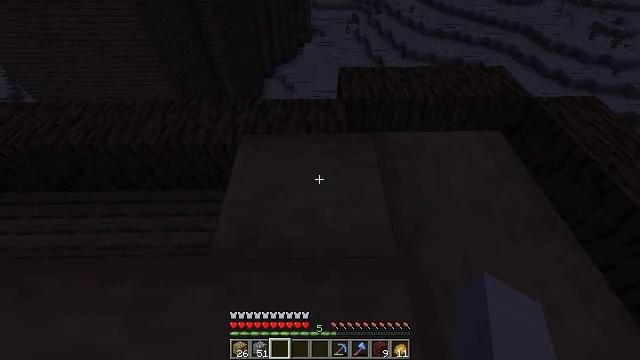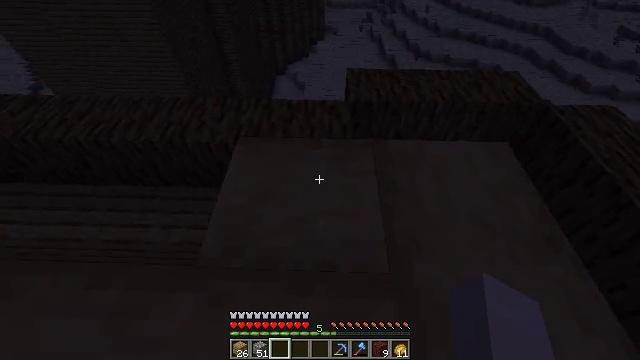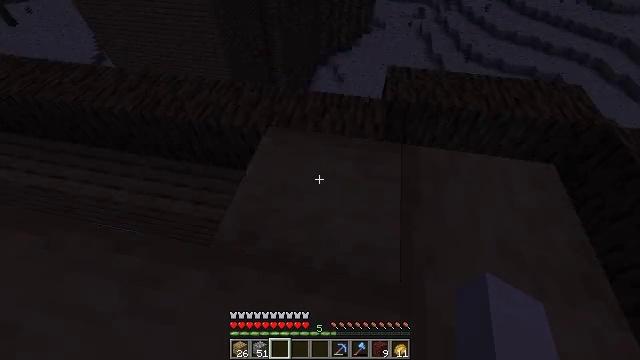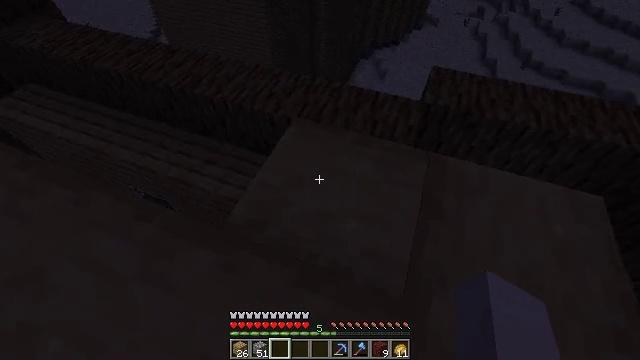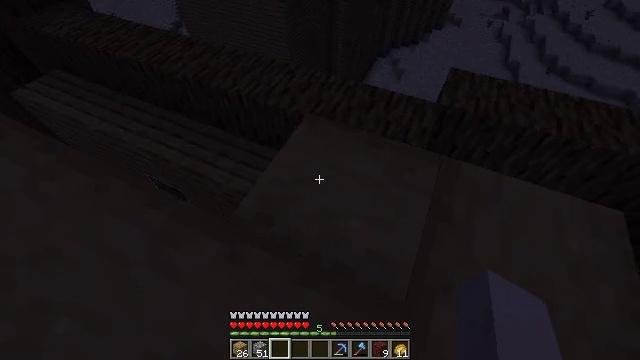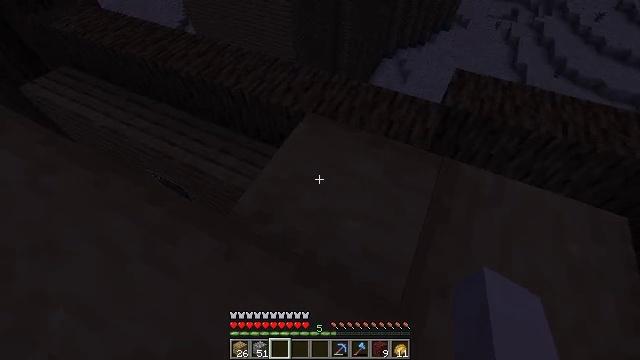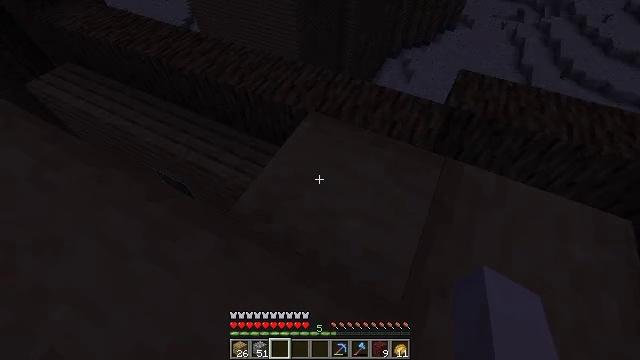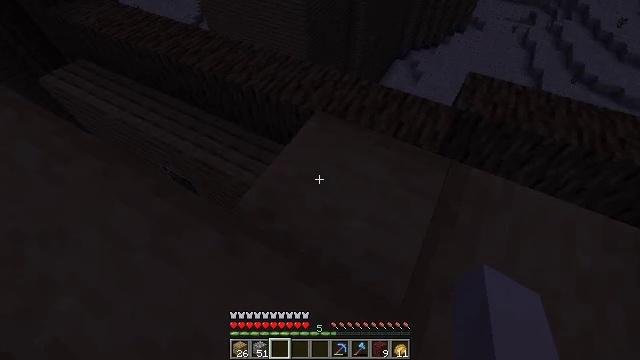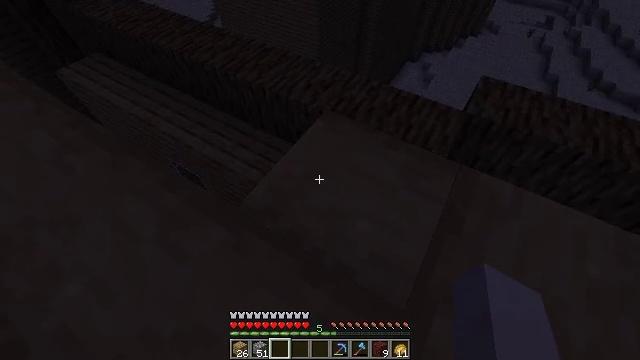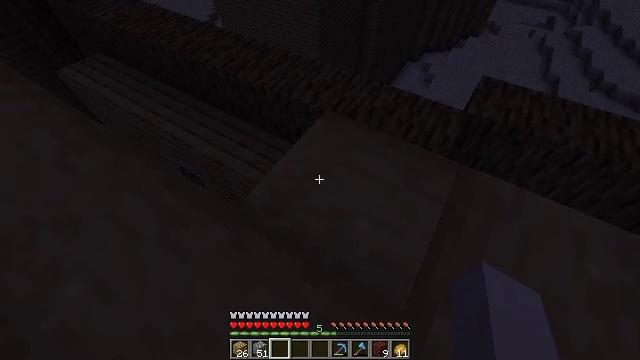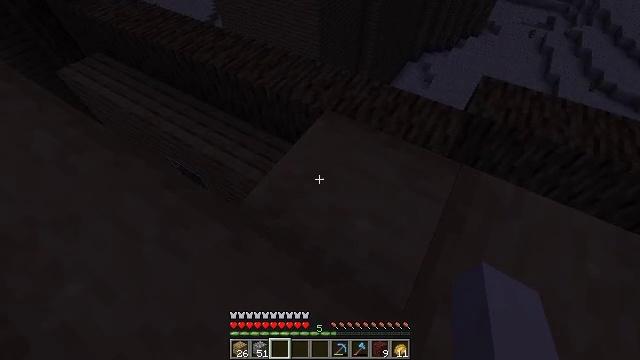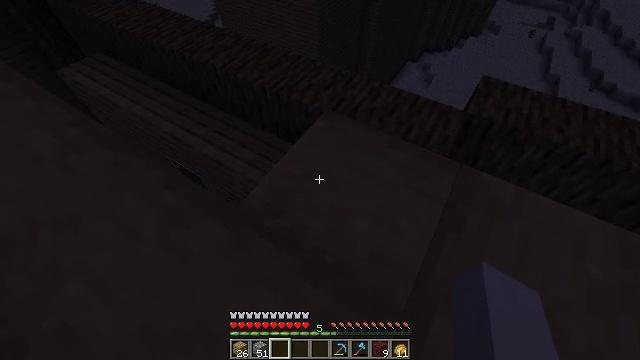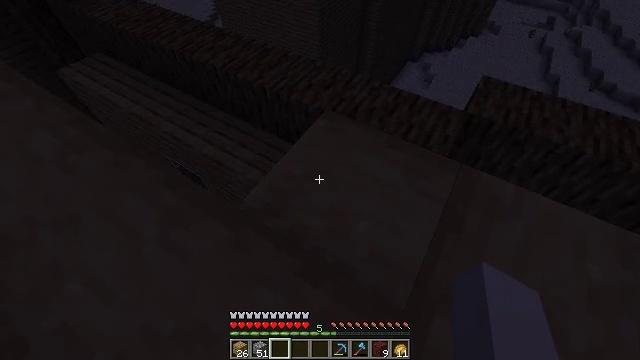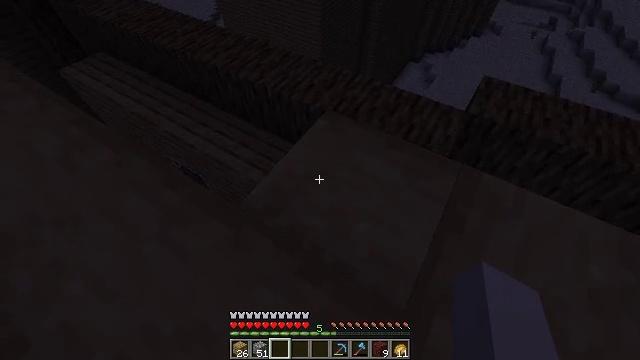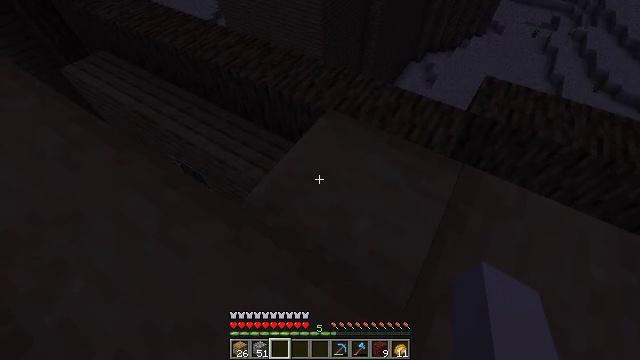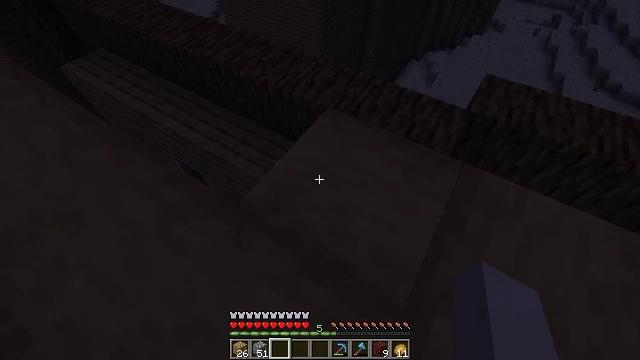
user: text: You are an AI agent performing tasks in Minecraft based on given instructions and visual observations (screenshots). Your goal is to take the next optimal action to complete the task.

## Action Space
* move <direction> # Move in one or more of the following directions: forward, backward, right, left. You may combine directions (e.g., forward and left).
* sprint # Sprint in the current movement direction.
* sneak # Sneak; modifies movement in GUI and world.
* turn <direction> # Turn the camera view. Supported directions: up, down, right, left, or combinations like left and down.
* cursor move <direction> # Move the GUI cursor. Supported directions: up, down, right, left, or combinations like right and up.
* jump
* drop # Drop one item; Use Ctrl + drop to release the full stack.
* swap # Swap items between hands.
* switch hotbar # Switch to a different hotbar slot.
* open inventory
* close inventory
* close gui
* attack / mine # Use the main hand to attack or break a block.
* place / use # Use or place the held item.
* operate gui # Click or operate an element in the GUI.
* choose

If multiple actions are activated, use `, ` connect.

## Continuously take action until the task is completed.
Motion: motion action
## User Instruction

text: Mine the stripped oak log.
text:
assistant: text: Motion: move forward and move right, sneak, turn left
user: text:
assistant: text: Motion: move forward and move right, sneak, turn left and down
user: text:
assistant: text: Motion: sneak, turn left and down
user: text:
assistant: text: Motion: sneak, turn left
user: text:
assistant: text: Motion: sneak, turn left
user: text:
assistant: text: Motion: sneak
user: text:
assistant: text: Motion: sneak, turn left
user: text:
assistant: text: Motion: sneak, turn left
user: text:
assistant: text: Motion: sneak
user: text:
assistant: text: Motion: sneak
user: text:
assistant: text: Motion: sneak
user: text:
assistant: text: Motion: sneak
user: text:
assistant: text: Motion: sneak
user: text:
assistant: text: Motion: sneak
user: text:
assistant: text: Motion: sneak
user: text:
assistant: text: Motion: move forward, sneak
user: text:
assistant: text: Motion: move forward, sneak, turn right and down
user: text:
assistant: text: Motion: move forward, sneak, turn right and down
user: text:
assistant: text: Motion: move forward and move right, sneak, turn right and down
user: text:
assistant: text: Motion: move forward and move right, sneak, turn left and down
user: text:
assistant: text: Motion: move forward and move right, sneak, turn left and down
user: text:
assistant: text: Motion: move forward and move right, sneak, turn left and down
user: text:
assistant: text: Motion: move forward and move right, sneak, turn left
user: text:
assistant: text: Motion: move forward and move right, sneak, turn left
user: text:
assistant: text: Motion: move forward and move right, sneak, turn left and down
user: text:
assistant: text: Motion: move right, sneak, turn left and down
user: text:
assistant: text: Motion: move right, sneak, turn left and down
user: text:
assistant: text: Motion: sneak, turn left and down
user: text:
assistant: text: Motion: sneak, turn left
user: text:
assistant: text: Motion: sneak, turn left